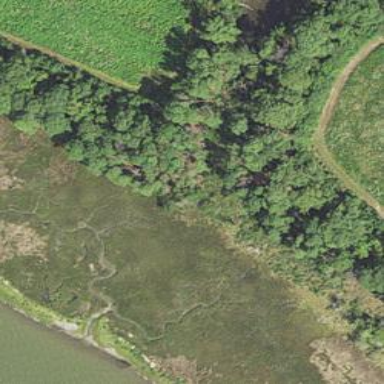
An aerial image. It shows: Tidal saltmarsh wetland area.